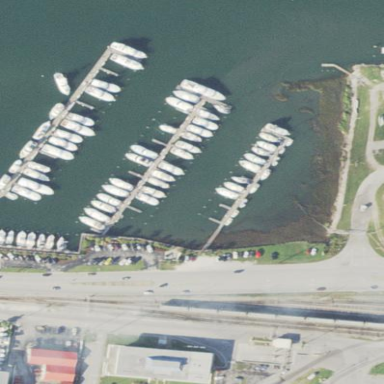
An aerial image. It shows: Pier with mooring facilities.